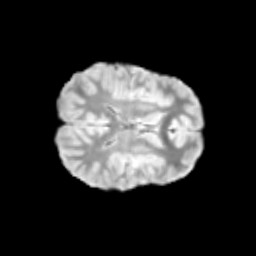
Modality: T2w
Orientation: axial
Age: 9
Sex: female
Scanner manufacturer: siemens
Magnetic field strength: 3 T
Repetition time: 3.8 s
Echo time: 0.07 s